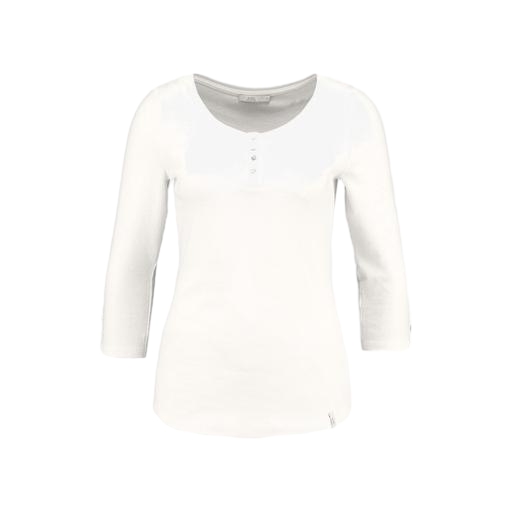
white three-quarter-sleeve top only macy, white 3/4 sleeve button, white three-quarter-sleeve scoop-neck t-shirt only macy, white background